Question: I have these check boxes that are created with a javascript function:

I would like the text to appear to the right of the checkbox and all of the text to be on one line.
Here is the javascript function and the html:
'''
function receiveAnswer(response) {
// var aSeats = document.getElementById("aSeats");
// aSeats.options.length = 0;// clear it out
//
// for (var i = 0; i < response.aSeats.length; i++) { // add the items back in
// var option = aSeats.appendChild(document.createElement("option"));
// option.value = i;
// option.appendChild(document.createTextNode(response.aSeats[i]));
// }
var aSeats = document.getElementById("aSeats");
while (aSeats.childNodes.length > 0) { // clear it out
aSeats.removeChild(aSeats.childNodes[0]);
}
for (var i = 0; i < response.aSeats.length; i++) { // add the items back in
var input = aSeats.appendChild(document.createElement("input"));
input.value = i;
input.type = "checkbox";
var br = aSeats.appendChild(document.createElement("br"));
input.appendChild(document.createTextNode(response.aSeats[i]));
var br = aSeats.appendChild(document.createElement("br"));
var br = aSeats.appendChild(document.createElement("br"));
var br = aSeats.appendChild(document.createElement("br"));
var br = aSeats.appendChild(document.createElement("br"));
var br = aSeats.appendChild(document.createElement("br"));
}
}
'''
html code:
'''
<div name="aSeats" id="aSeats">
<input type="checkbox">
</div>
'''
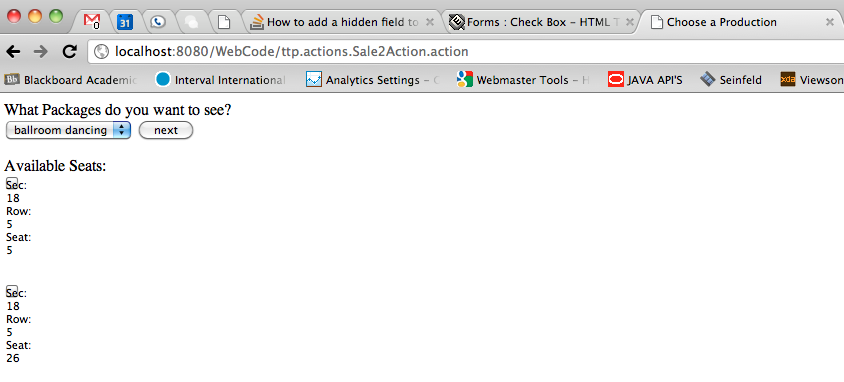
Answer: Create a separate div to put the text in and position that div to the side of the input box, something like:
'''
var div = document.createElement("div");
div.style.width = 100;
div.innerHTML = text;
etc.
'''